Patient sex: M
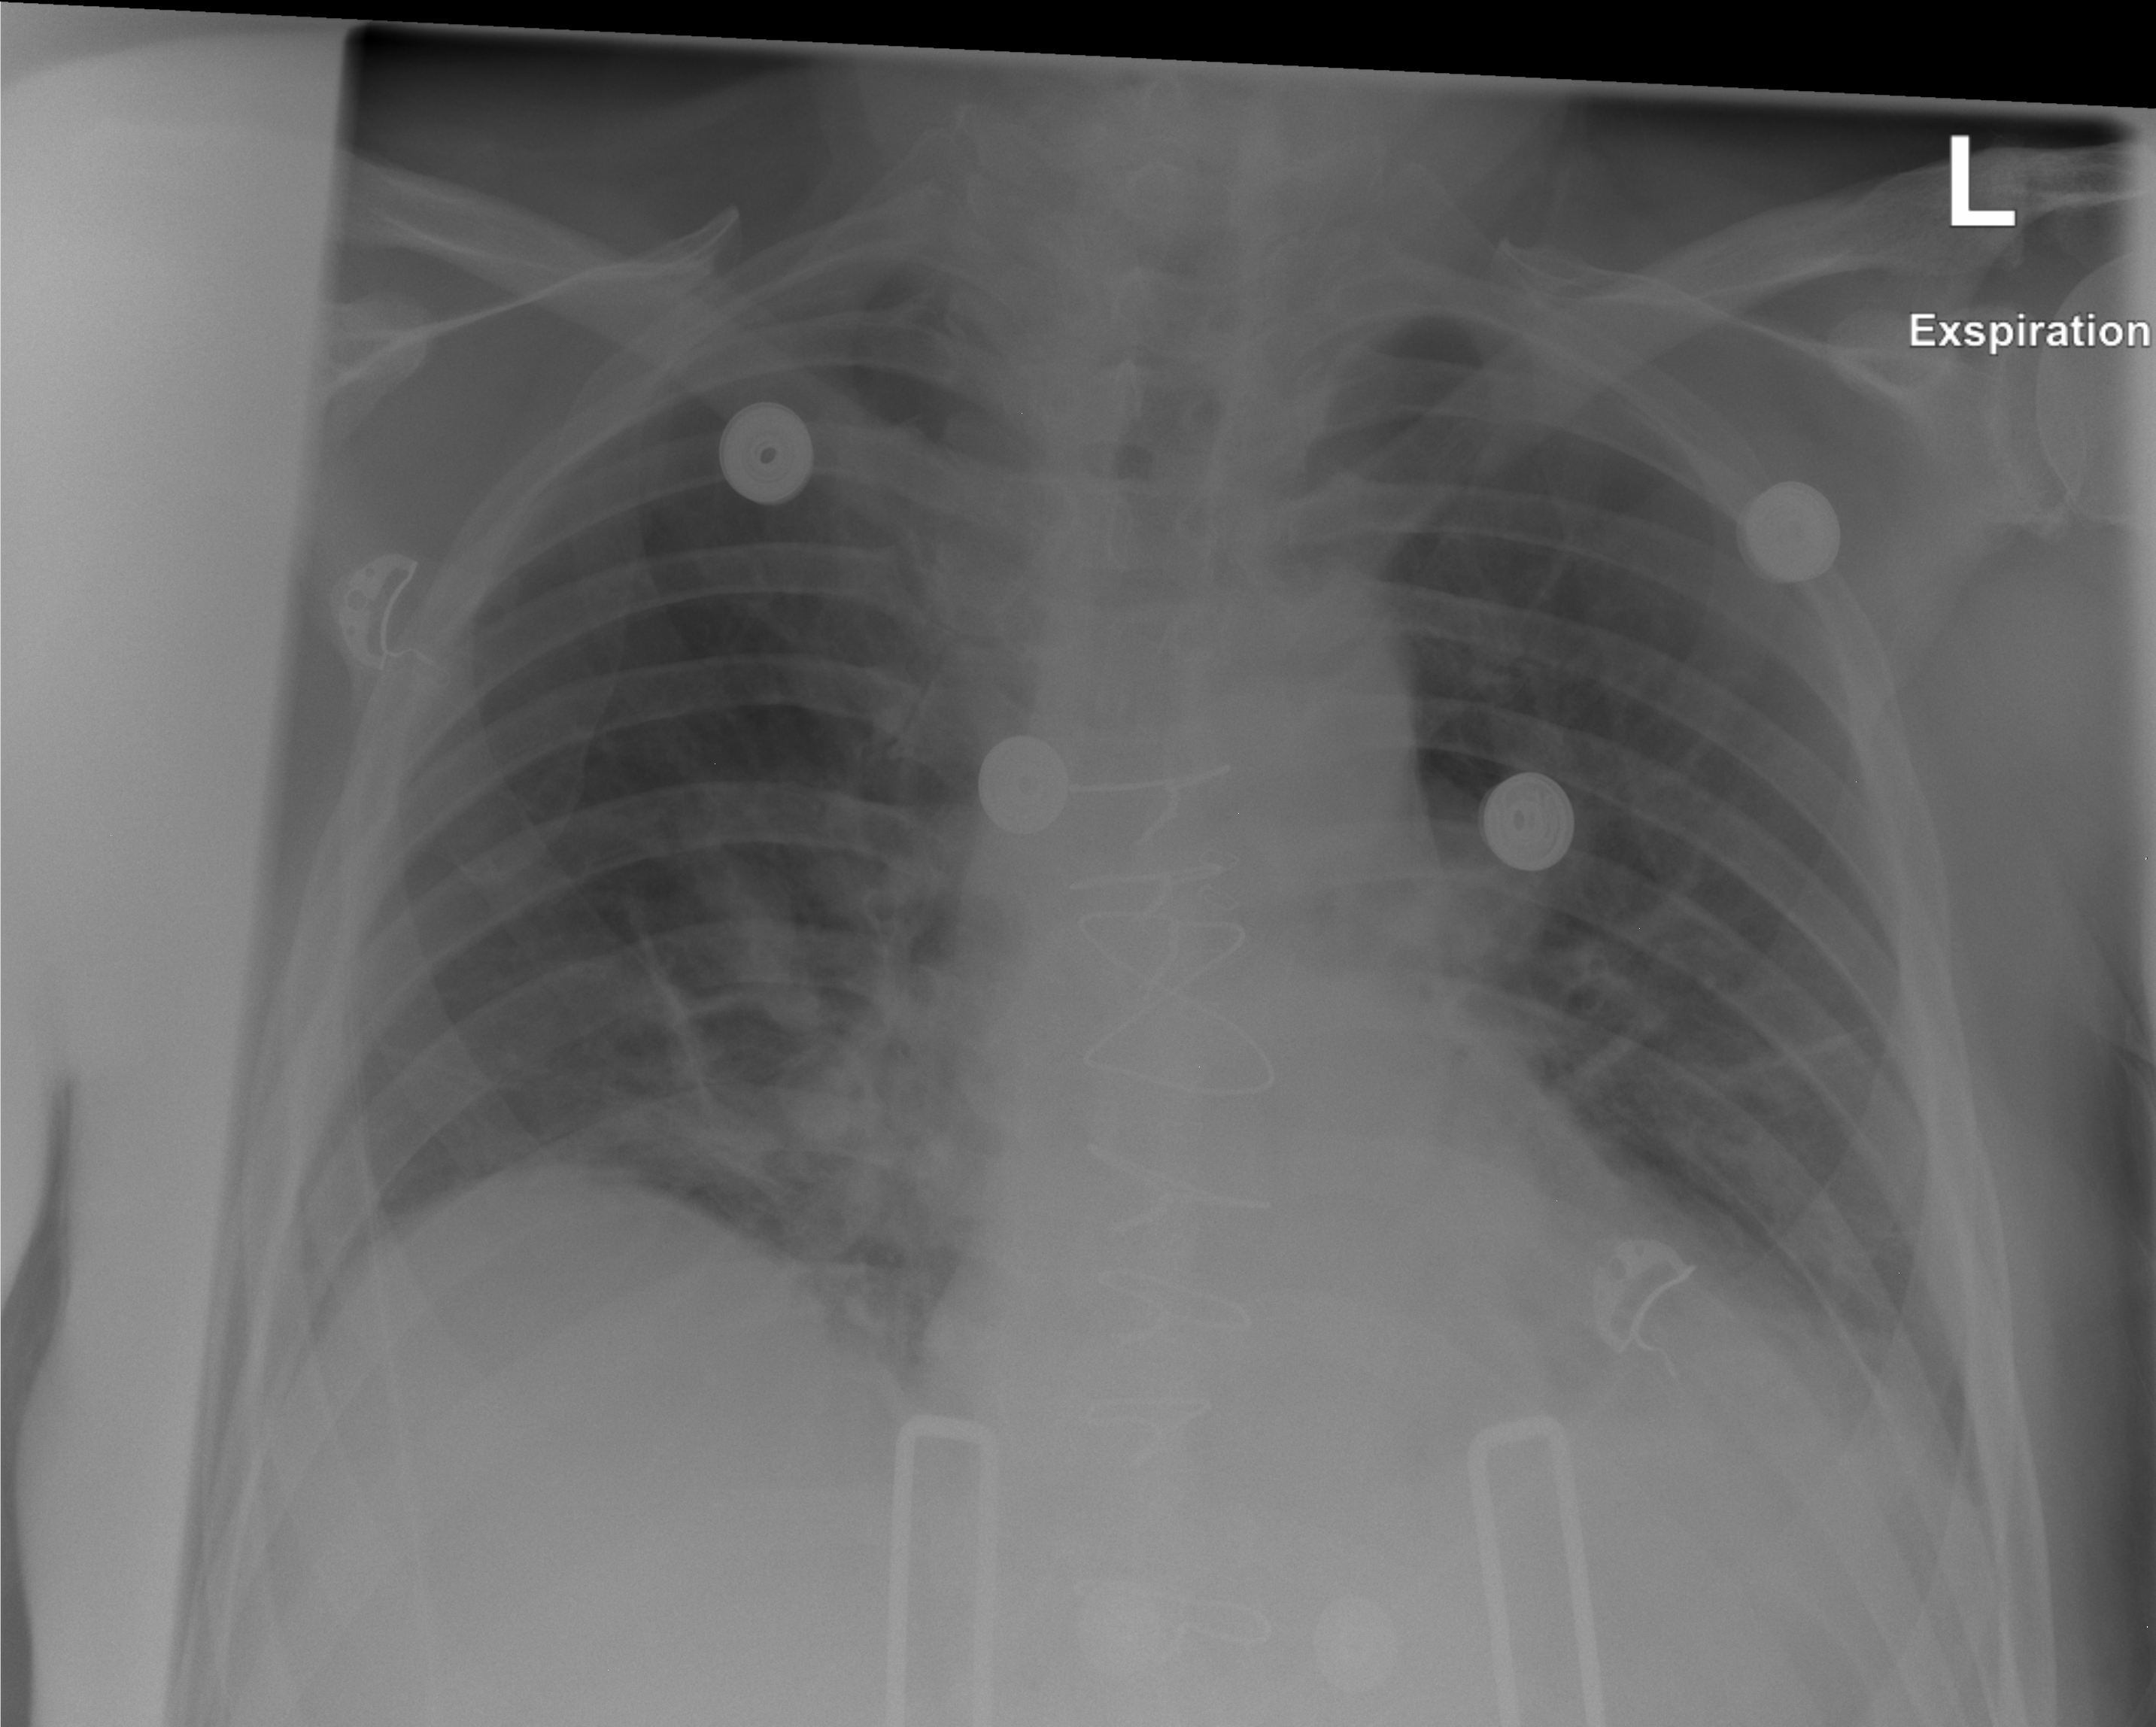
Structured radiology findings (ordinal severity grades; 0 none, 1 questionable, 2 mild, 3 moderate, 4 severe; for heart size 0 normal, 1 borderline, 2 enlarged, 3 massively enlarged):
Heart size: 0
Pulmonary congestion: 2
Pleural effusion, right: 0
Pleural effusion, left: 2
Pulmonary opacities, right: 0
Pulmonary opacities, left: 0
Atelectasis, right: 2
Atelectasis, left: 2